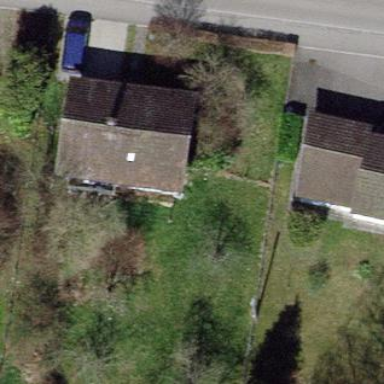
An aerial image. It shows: Detached building.